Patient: sex M, age 55
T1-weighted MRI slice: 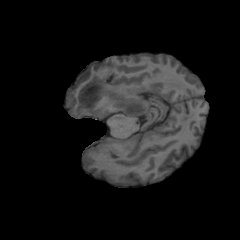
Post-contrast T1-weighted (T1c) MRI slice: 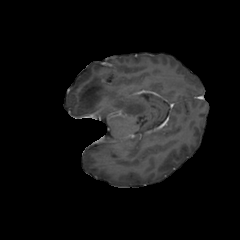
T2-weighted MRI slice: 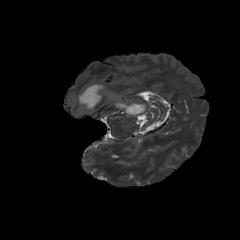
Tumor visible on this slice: yes
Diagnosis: Glioblastoma, IDH-wildtype
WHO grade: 4